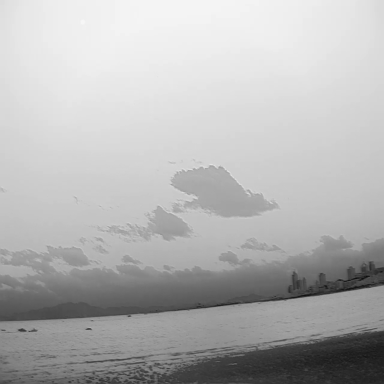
There are three objects shown in the infrared image, including two bulk_carriers, and a canoe.